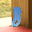
Label: 8